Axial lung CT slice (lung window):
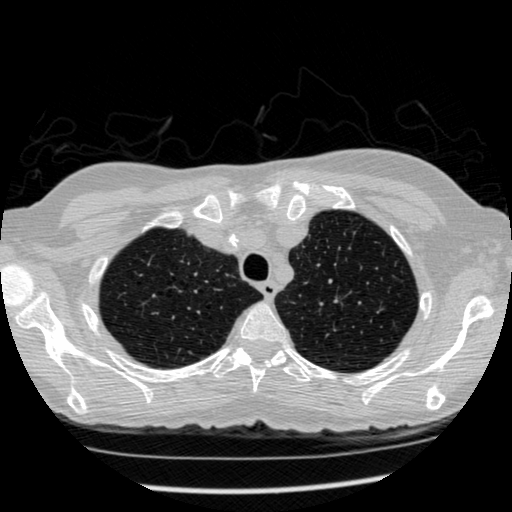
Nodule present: no